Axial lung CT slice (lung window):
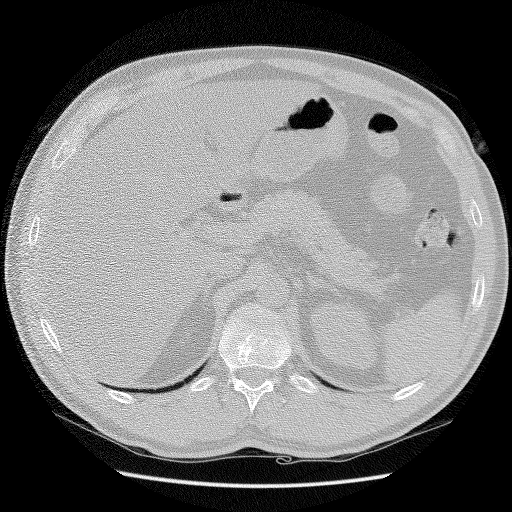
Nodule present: no